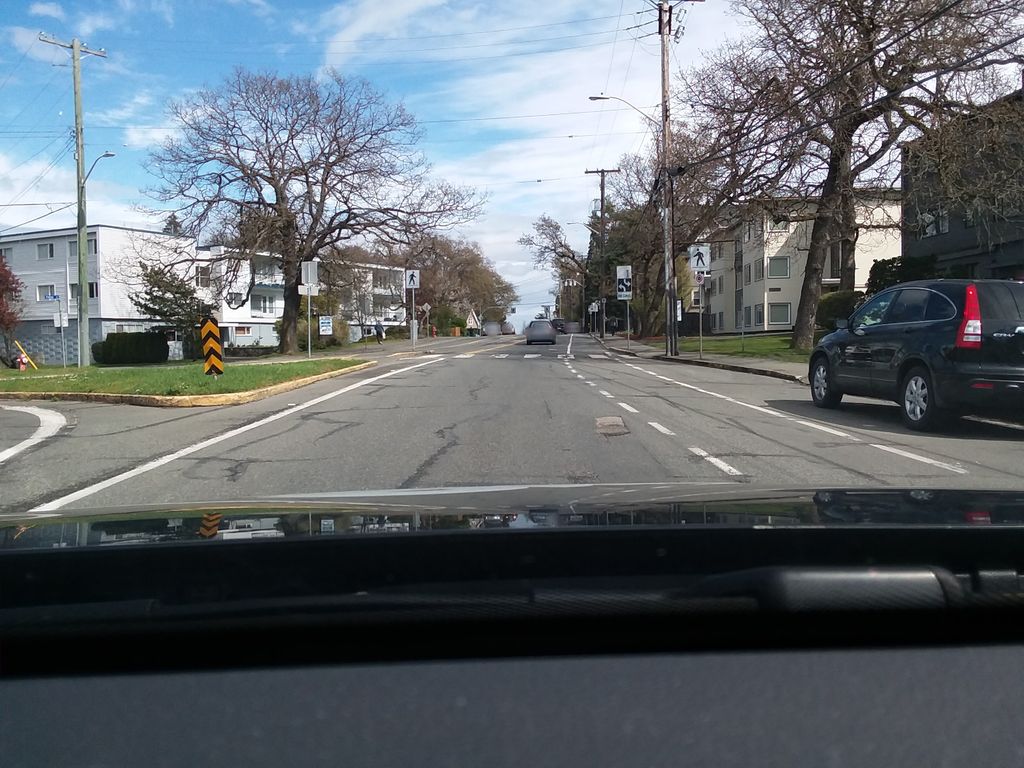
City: victoria